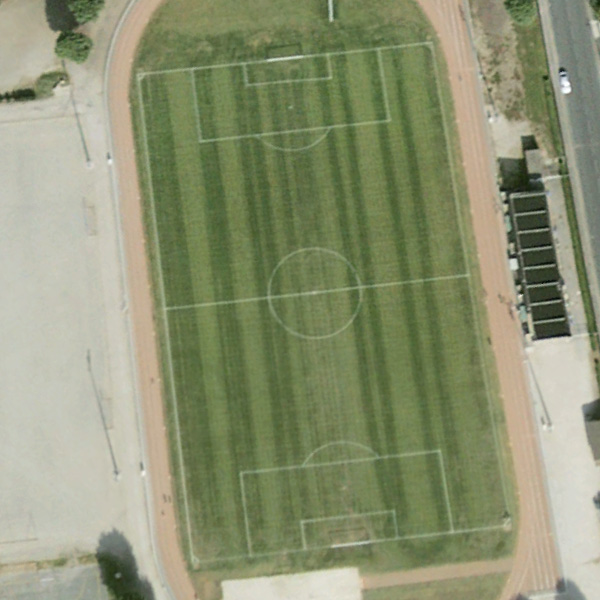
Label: Playground